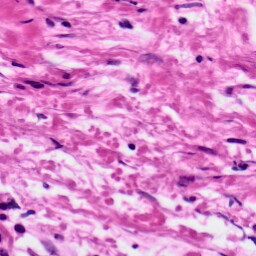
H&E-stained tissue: Ovarian